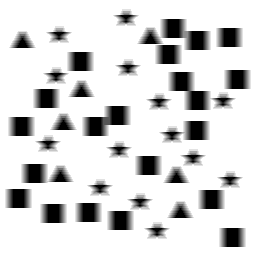
Squares: 21
Triangles: 7
Stars: 14
Total shapes: 42